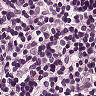
Metastatic tissue present: no